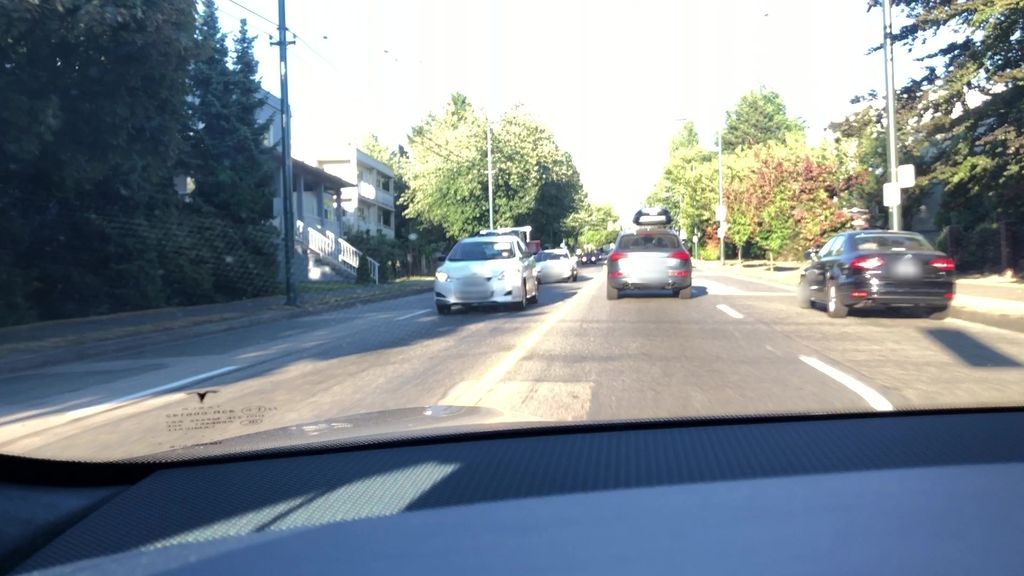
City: vancouver